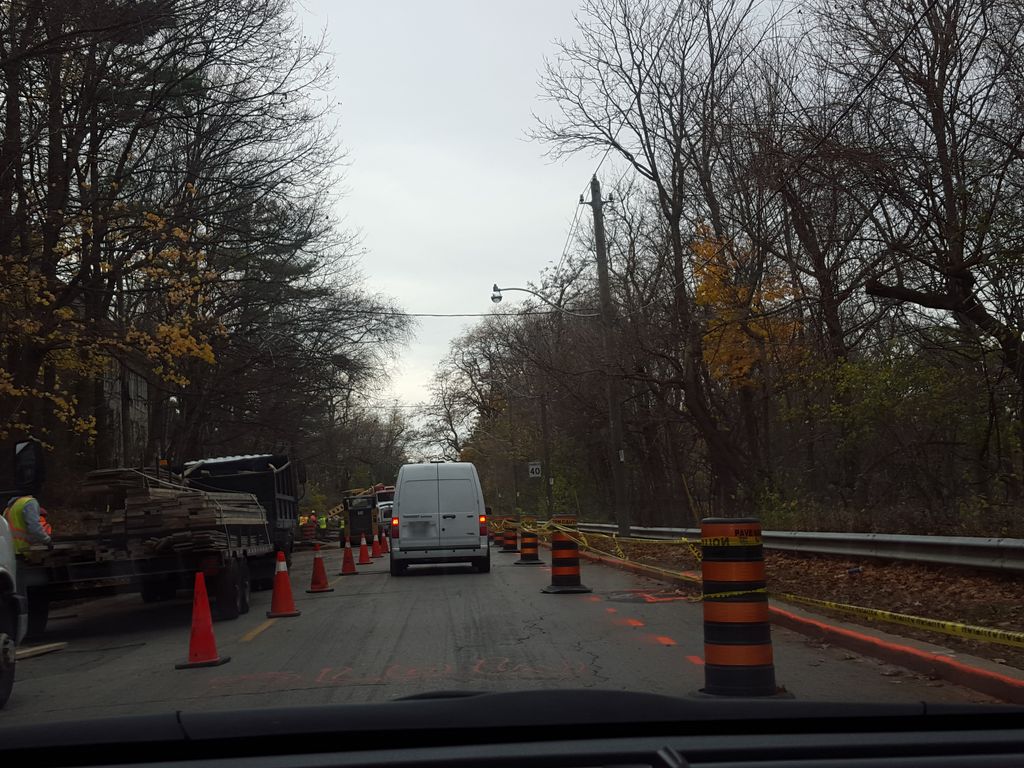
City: toronto